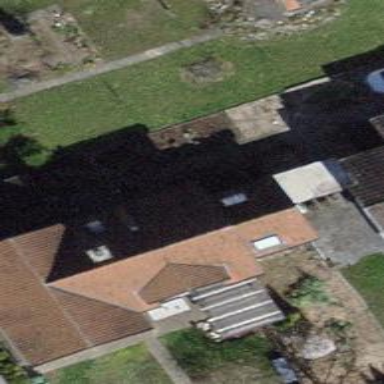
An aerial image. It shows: Building with tile roof.